Question: I have a Dataset that contains e.g. id, date, other fields...

I want to retrieve unique rows based on ids and latest date.
I have this query but I can't figure out where to put the date condition.
'''
DataTable dt = ds.Tables[0]
.AsEnumerable()
.GroupBy(row => row.Field<string>("id"))
.Select(group => group.First())
.CopyToDataTable();
r.Text = dt.Rows.Count.ToString();
gv.DataSource = dt;
gv.DataBind();
'''
The result should be
'''
1 - 8/2/2014
2 - 1/8/2014
4 - 1/2/2011
'''
Thanks,
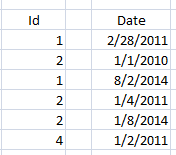
Answer: You need to do 'OrderByDescending' for 'Date' Field and then select First:
'''
.Select(group => group.OrderByDescending(r=> r.Field<DateTime>("Date")).First())
'''
So your query would be:
'''
DataTable dt = ds.Tables[0].AsEnumerable()
.GroupBy(row => row.Field<string>("id"))
.Select(group => group
.OrderByDescending(r=> r.Field<DateTime>("Date"))
.First())
.CopyToDataTable();
'''